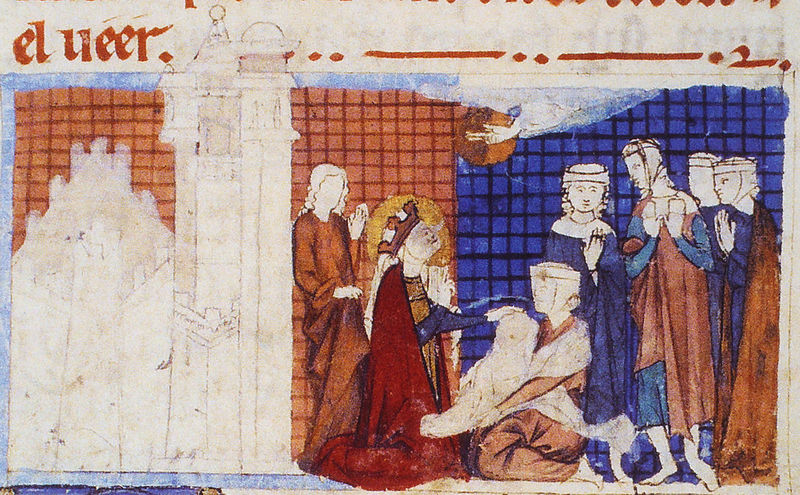
Titel: Elisabeth-Handschrift vom Hof König Alfons´ X. von Kastilien
Institution: Paris, Bibliothèque Nationale
Schlagwörter: blau, gemälde, hand, mann, umhang, weiß, aquarell, frauen, menschen, sitzen, braun, bunt, frau, männer, orange, skizze, zeichnung, haus, rot, tuch, teppich, falten, gitter, kirche, gold, haare, mantel, kind, krone, turm, schrift, baby, könig, wandgemälde, striche, zinnen, burg, text, knien, strich, mosaik, beten, schein, heiligenschein, christus, jesus, mittelalter, segen, segnung, königin, heilige, verehrung, maria, anbetung, gläubige, heiligenbild, kirhce, beschädigt, buchmalerei, heilige geist, screhin, choloristisch, in finito, segens gestus